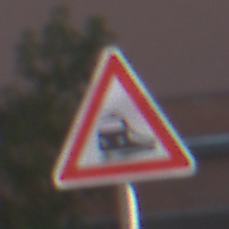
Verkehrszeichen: Bahnuebergang
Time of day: MorningAfternoon
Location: Outdoor (Suburban)
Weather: PartlyCloudy
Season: NotSpecified
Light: Natural